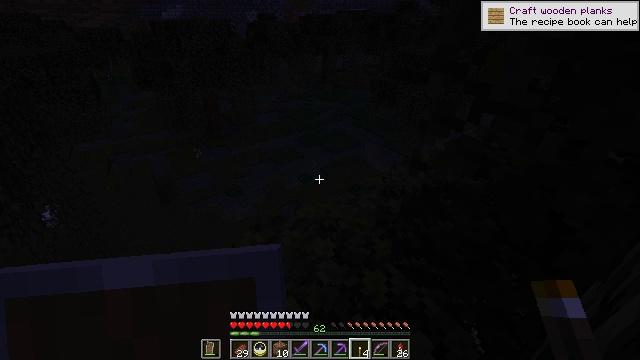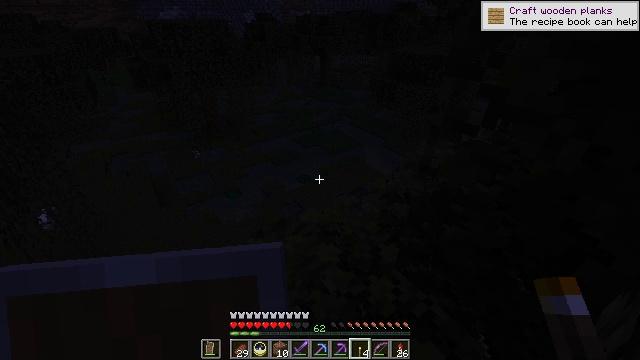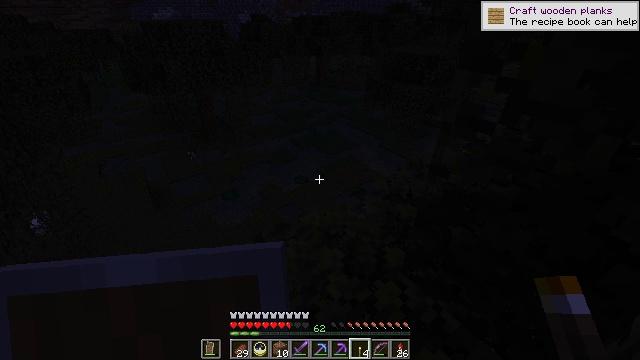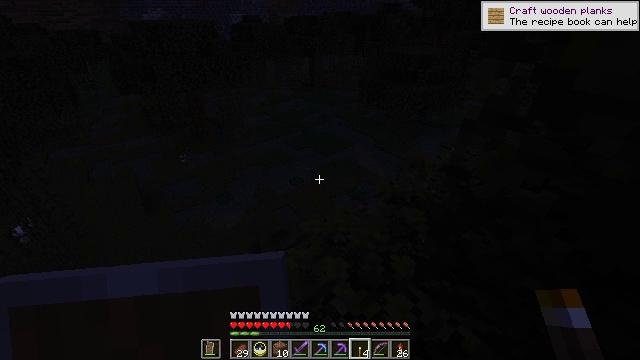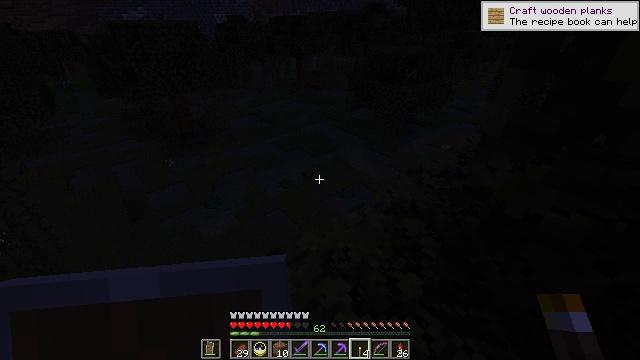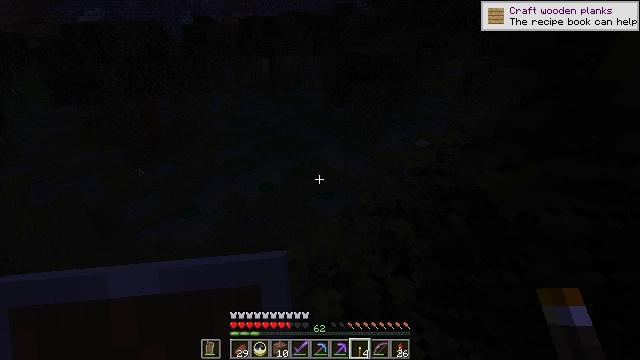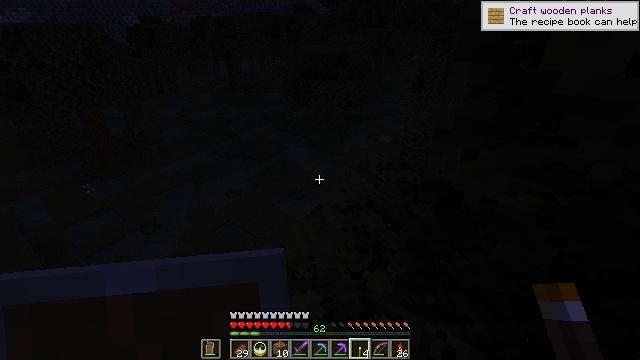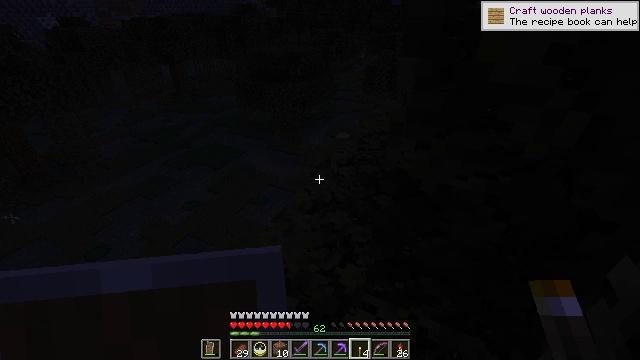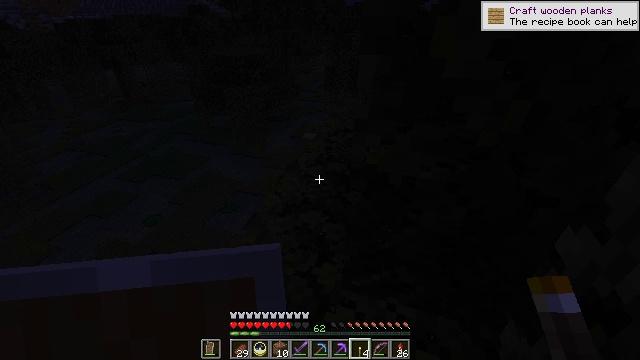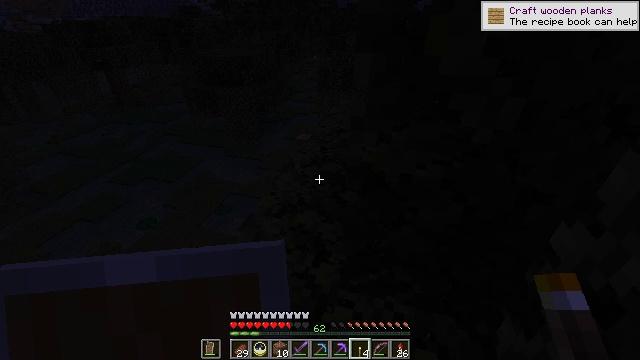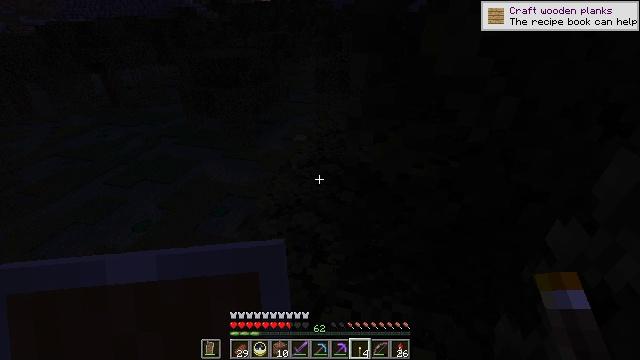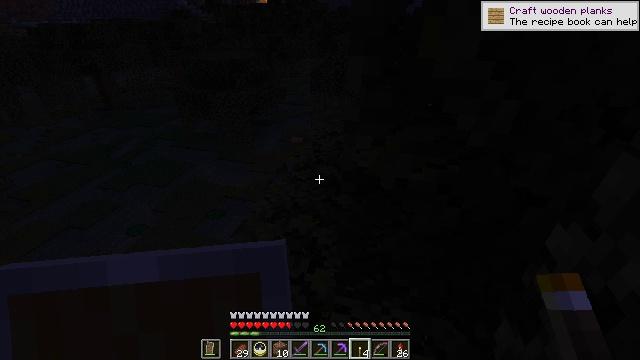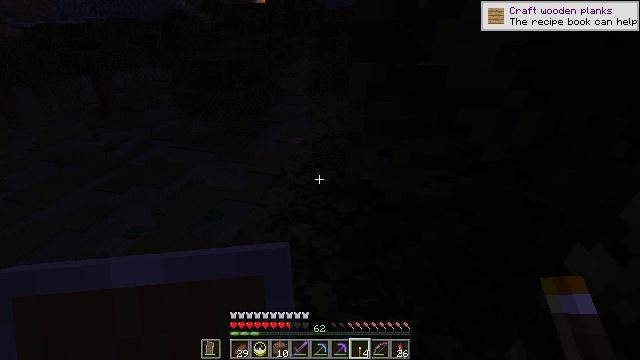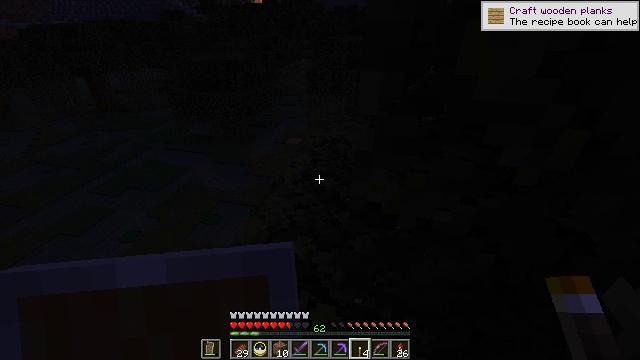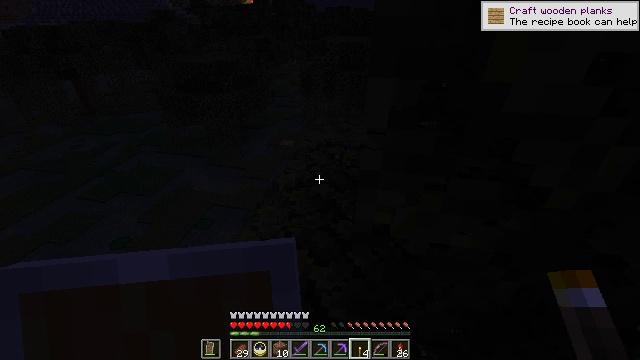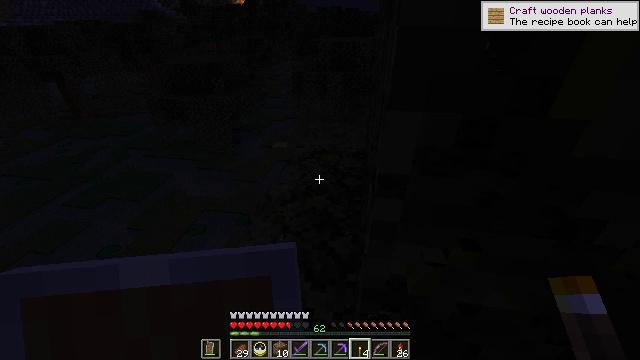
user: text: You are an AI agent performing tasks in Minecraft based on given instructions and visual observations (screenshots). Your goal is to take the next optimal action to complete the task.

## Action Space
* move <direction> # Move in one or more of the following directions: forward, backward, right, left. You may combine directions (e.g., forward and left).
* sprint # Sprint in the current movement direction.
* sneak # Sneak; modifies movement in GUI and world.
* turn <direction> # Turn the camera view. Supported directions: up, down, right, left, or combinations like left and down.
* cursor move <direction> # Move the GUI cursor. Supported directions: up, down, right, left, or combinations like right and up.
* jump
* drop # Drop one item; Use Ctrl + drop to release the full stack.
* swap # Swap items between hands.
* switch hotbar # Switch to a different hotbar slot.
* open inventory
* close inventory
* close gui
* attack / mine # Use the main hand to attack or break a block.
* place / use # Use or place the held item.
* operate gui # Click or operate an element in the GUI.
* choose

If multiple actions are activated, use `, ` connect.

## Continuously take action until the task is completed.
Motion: motion action
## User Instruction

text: Hunt a slime.
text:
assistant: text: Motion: move forward
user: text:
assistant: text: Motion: move forward
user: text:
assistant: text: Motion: move forward, turn right
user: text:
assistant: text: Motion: turn right
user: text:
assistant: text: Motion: turn right
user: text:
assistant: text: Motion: turn right
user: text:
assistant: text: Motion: turn right
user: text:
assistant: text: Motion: turn right
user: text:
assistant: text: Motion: turn right
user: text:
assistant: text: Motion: no_op
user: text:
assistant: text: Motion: move forward
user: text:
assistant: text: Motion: move forward
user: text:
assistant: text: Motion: move forward
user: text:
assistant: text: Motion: move forward, turn right
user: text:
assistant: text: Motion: move forward, turn right
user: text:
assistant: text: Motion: move forward, turn right
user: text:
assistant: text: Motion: move forward and move left, turn right
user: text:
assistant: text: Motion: move forward and move left, turn right
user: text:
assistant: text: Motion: move forward and move left, turn right
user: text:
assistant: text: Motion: move forward and move left, turn right
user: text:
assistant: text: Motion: move forward, turn right
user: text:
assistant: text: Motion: move forward, turn right
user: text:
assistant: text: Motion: move forward
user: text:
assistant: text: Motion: move forward
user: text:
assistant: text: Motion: move forward
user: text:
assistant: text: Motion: move forward
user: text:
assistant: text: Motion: move forward
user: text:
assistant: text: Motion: move forward, turn right
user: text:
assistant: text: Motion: move forward, turn right
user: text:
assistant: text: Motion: move forward and move right, turn right